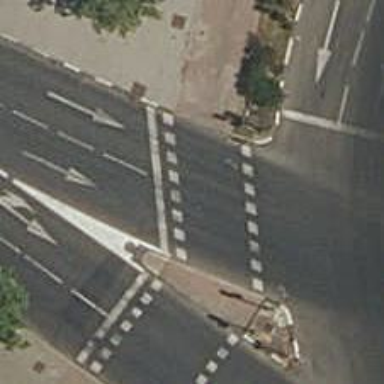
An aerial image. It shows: Road crossing with traffic signals.